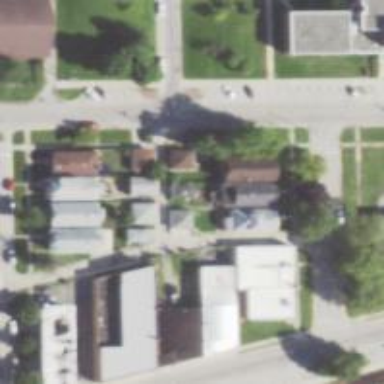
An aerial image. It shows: Alley classified as service road.